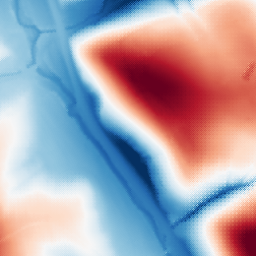
Category: multiscale
Decomposition family: dog_multiscale
Decomposition parameters: sigma_ratio: 2
n_scales: 6
base_sigma: 1
Upsampling method: regularized
Upsampling parameters: scale: 4
lambda_reg: 0.1
Upsampling scale: 4